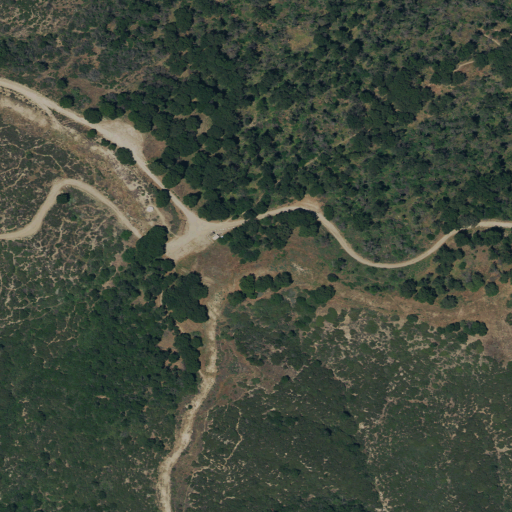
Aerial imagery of gap in California named Wilson Canyon Saddle containing shrub, open development, grassland, and evergreen forest